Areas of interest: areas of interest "Sinotrans Chemical International Logistics Co., Ltd."
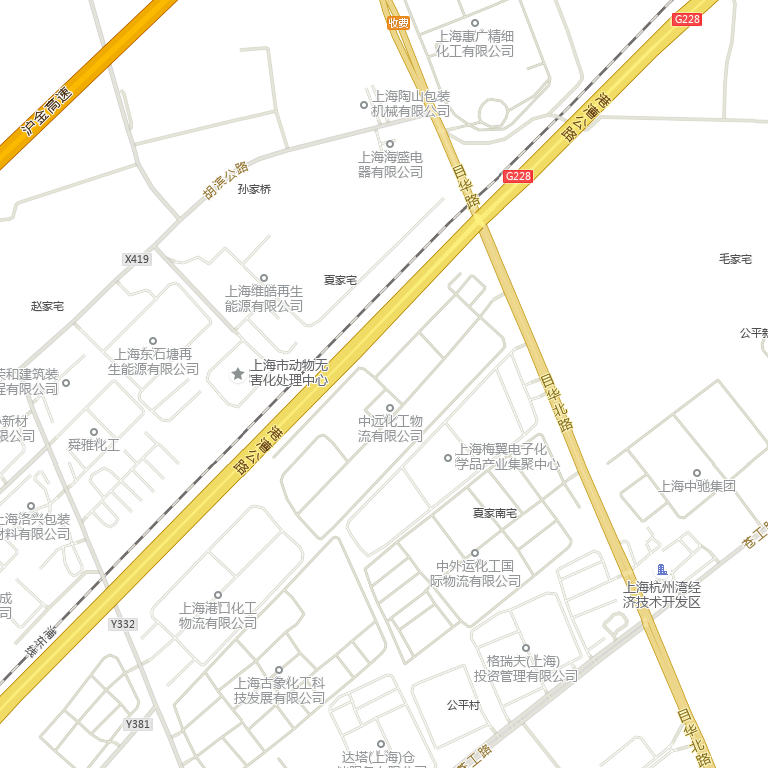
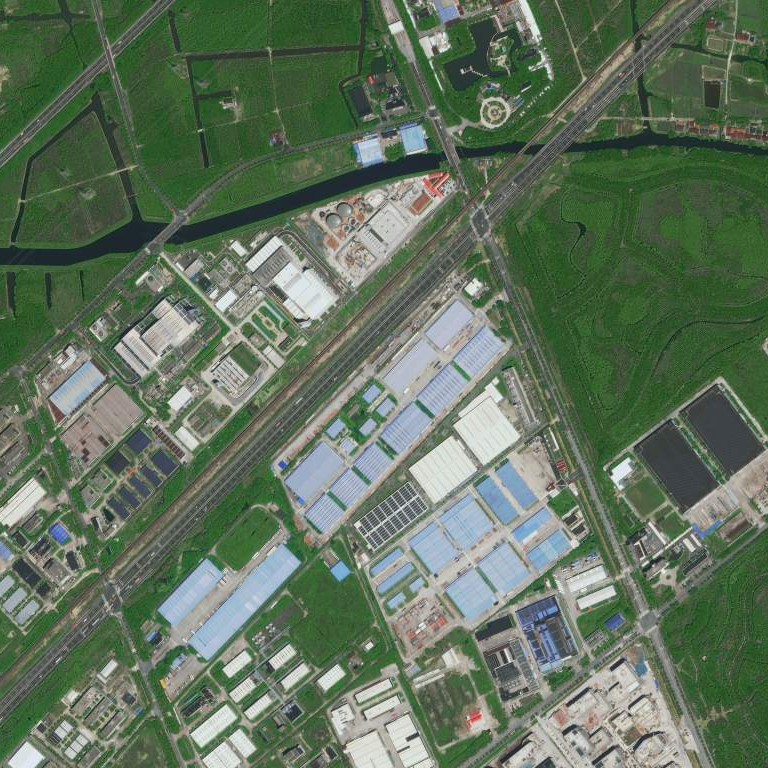